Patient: sex F, age 54
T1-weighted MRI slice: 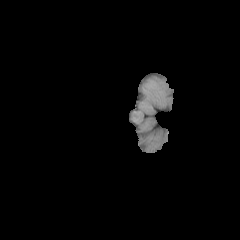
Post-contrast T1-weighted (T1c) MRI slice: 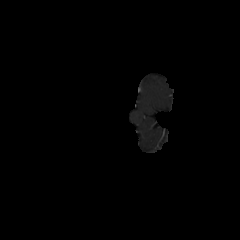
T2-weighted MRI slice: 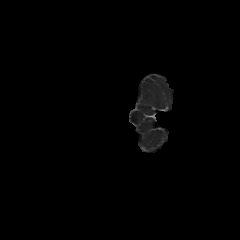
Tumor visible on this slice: no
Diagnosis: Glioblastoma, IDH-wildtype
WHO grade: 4